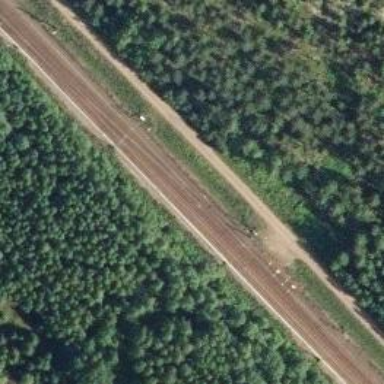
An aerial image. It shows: Railway track with contact lines for electrification.